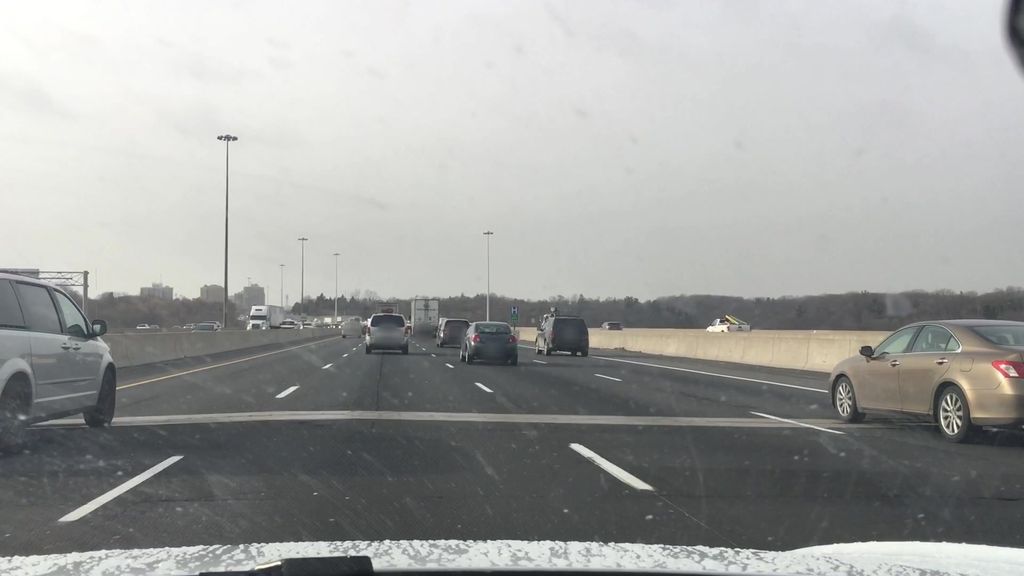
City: toronto